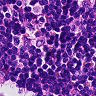
Metastatic tissue present: no